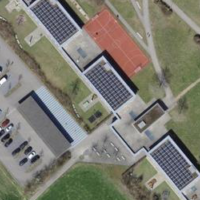
EUNIS habitat code: 55
Species observed at this site:
Chorthippus biguttulus